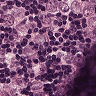
Metastatic tissue present: yes